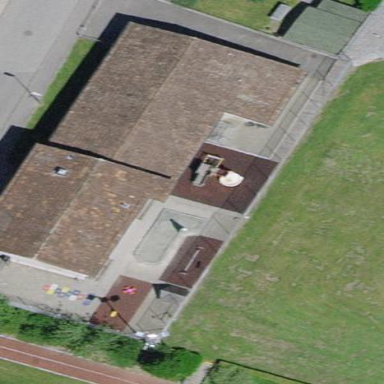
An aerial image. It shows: School building.